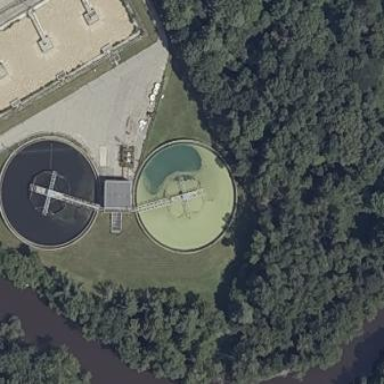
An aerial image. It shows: View of wastewater plant.